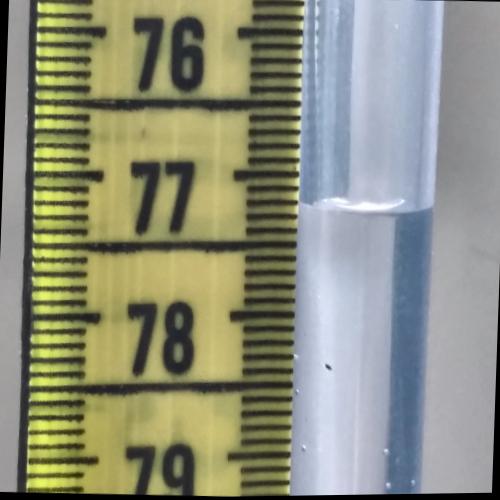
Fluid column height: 77.2 cm